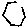
Label: hexagon